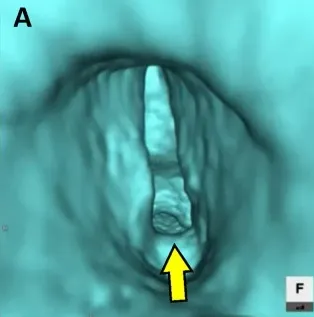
Reconstructed images of four-dimensional computed tomography. (A) Virtual endoscopic image from the subglottic view. The glottis remains open at the terminal stage of inspiration during wakefulness (yellow arrow).
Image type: pathology (h&e)